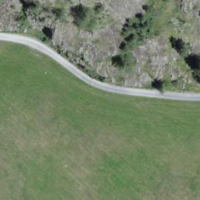
EUNIS habitat code: 24
Species observed at this site:
Primula hirsuta
Sambucus racemosa
Vincetoxicum hirundinaria
Lilium bulbiferum